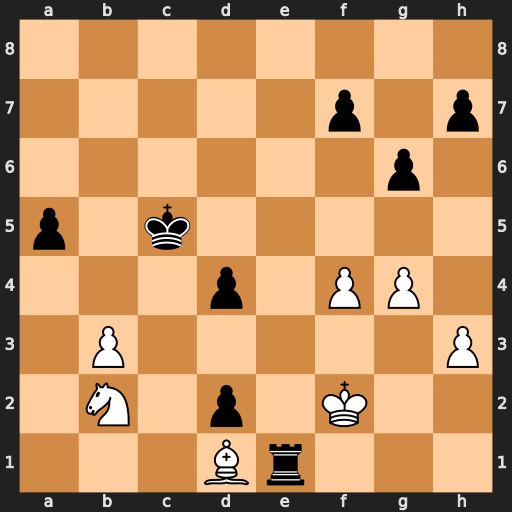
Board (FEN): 8/5p1p/6p1/p1k5/3p1PP1/1P5P/1N1p1K2/3Br3
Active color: w
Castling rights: -
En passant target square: -
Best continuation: Nd3+ Kd5 Nxe1 dxe1=N Kxe1